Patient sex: F
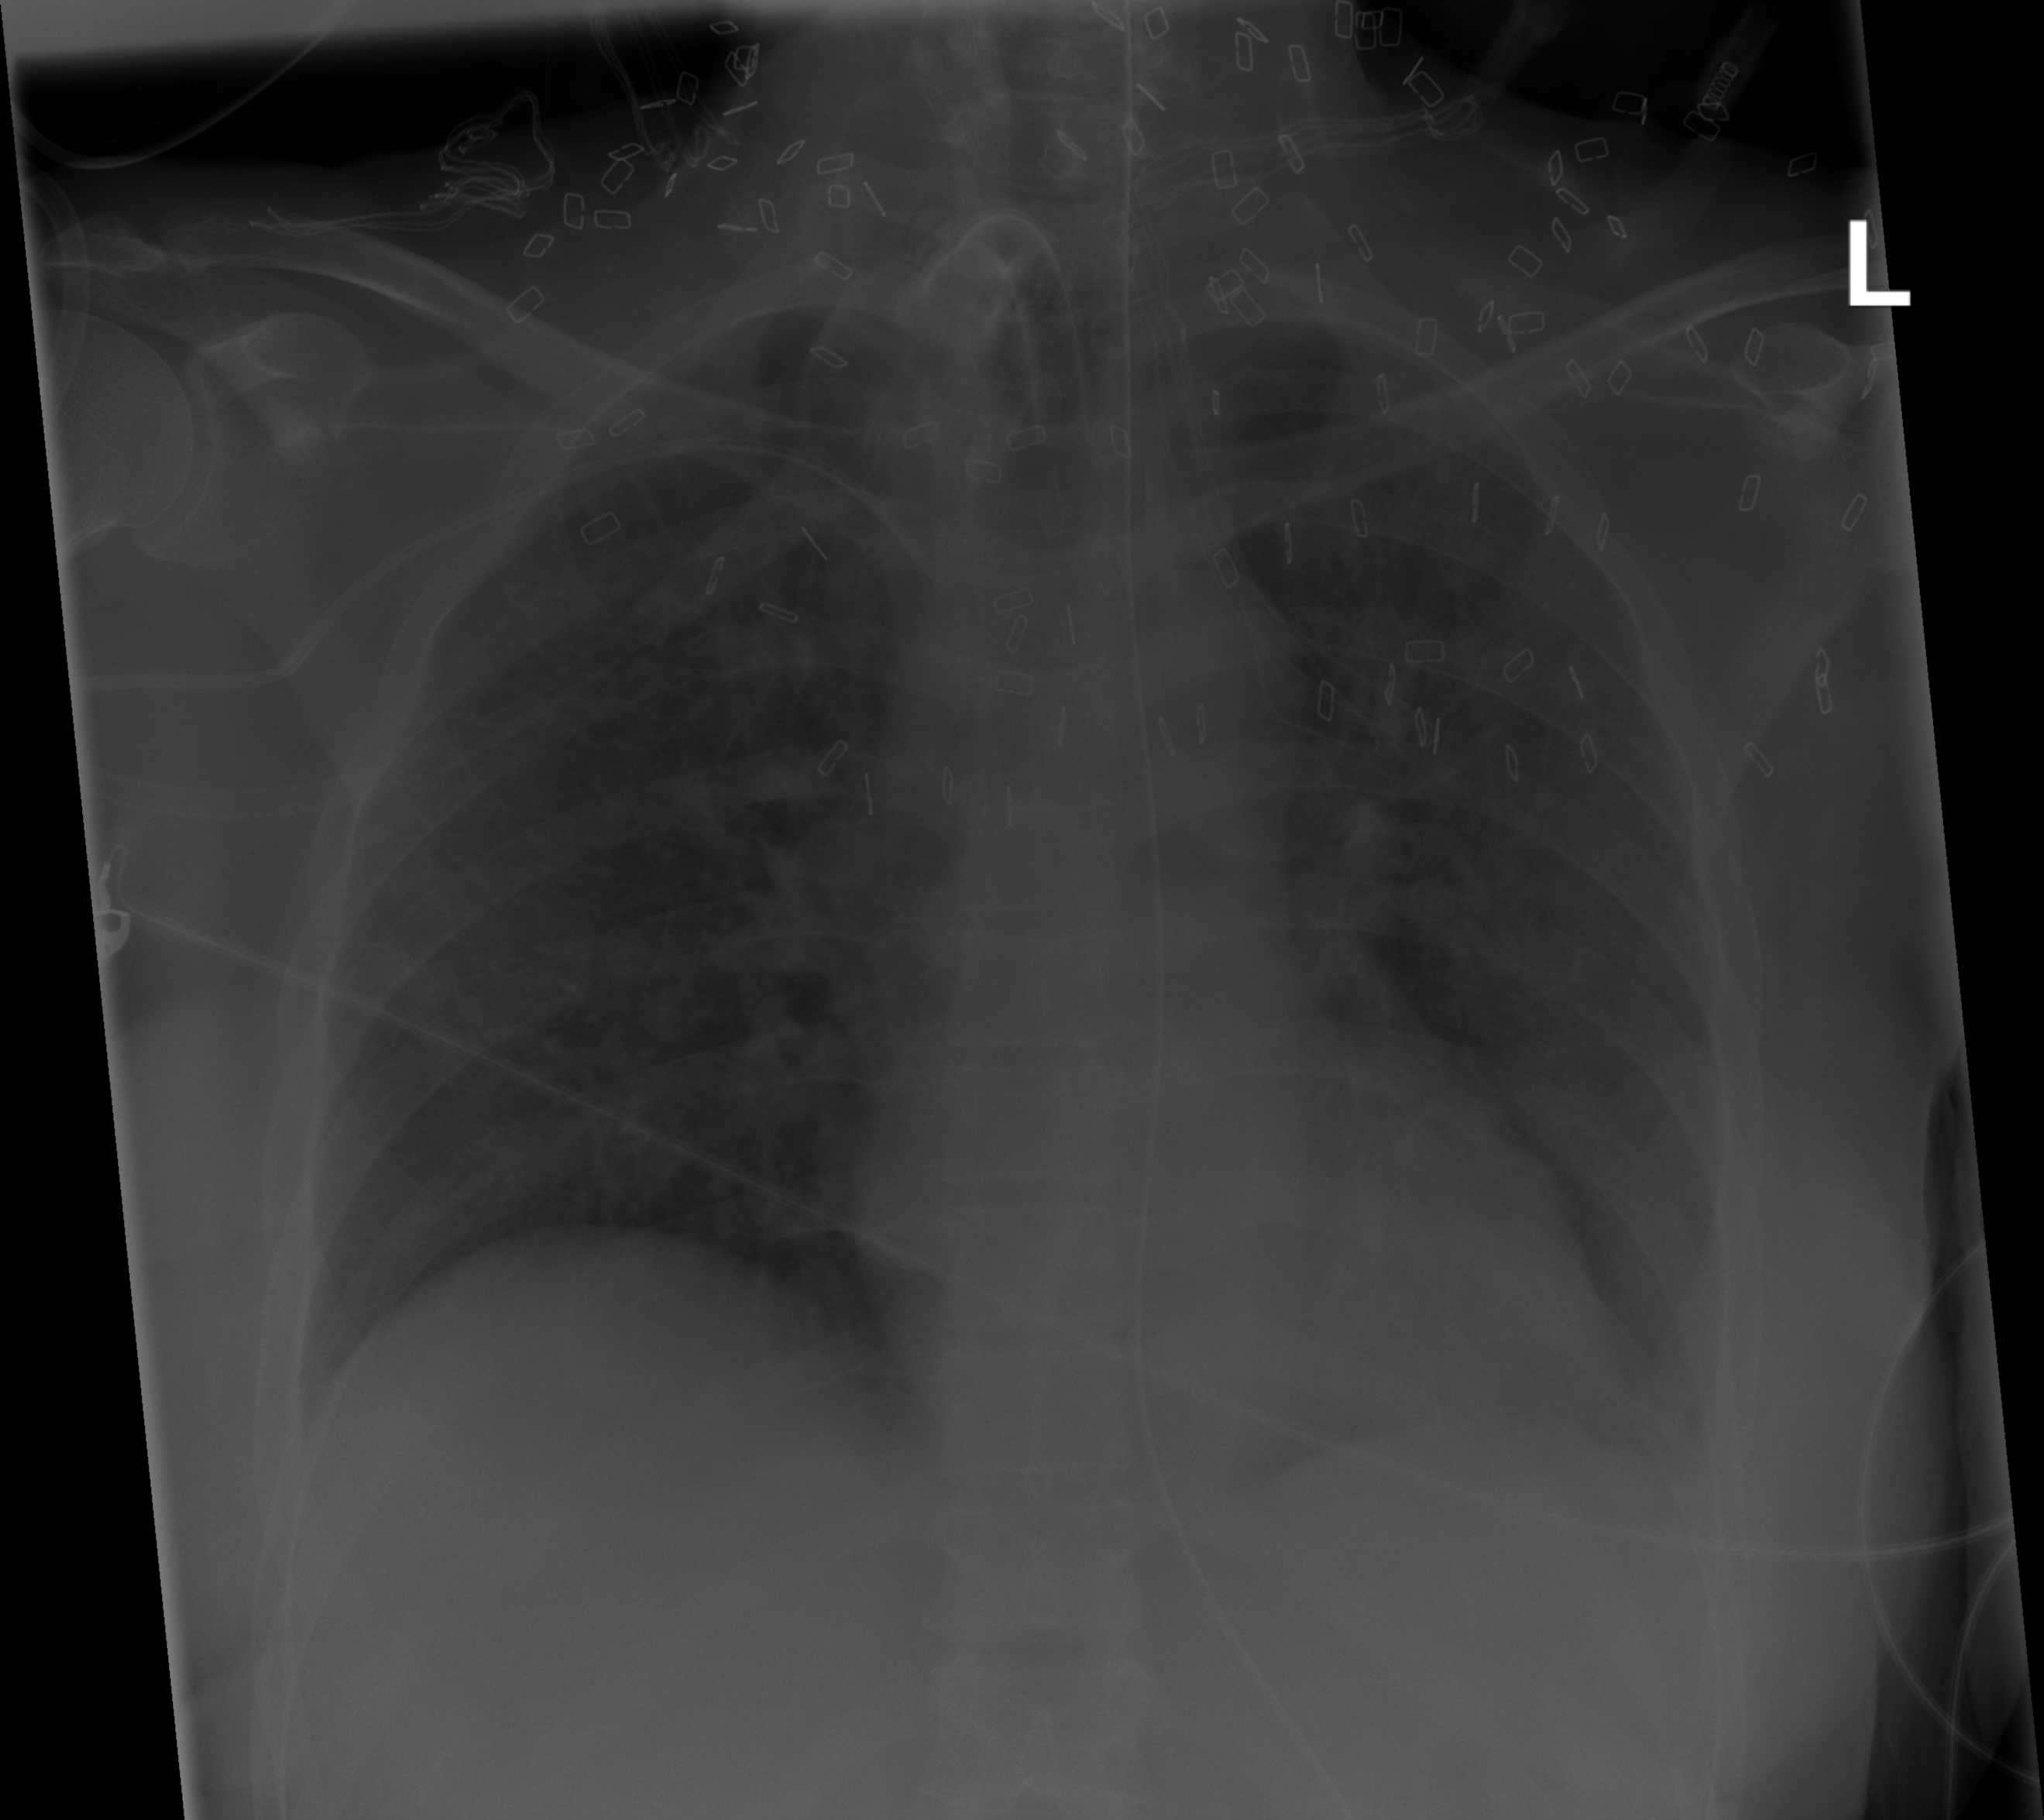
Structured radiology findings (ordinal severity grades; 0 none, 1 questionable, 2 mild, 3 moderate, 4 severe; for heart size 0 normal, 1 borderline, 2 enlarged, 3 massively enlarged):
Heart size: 1
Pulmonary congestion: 2
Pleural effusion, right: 0
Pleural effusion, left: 2
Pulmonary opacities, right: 3
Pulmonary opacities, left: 3
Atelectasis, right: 1
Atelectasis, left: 2